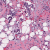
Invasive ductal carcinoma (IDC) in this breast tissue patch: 1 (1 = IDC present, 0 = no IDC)